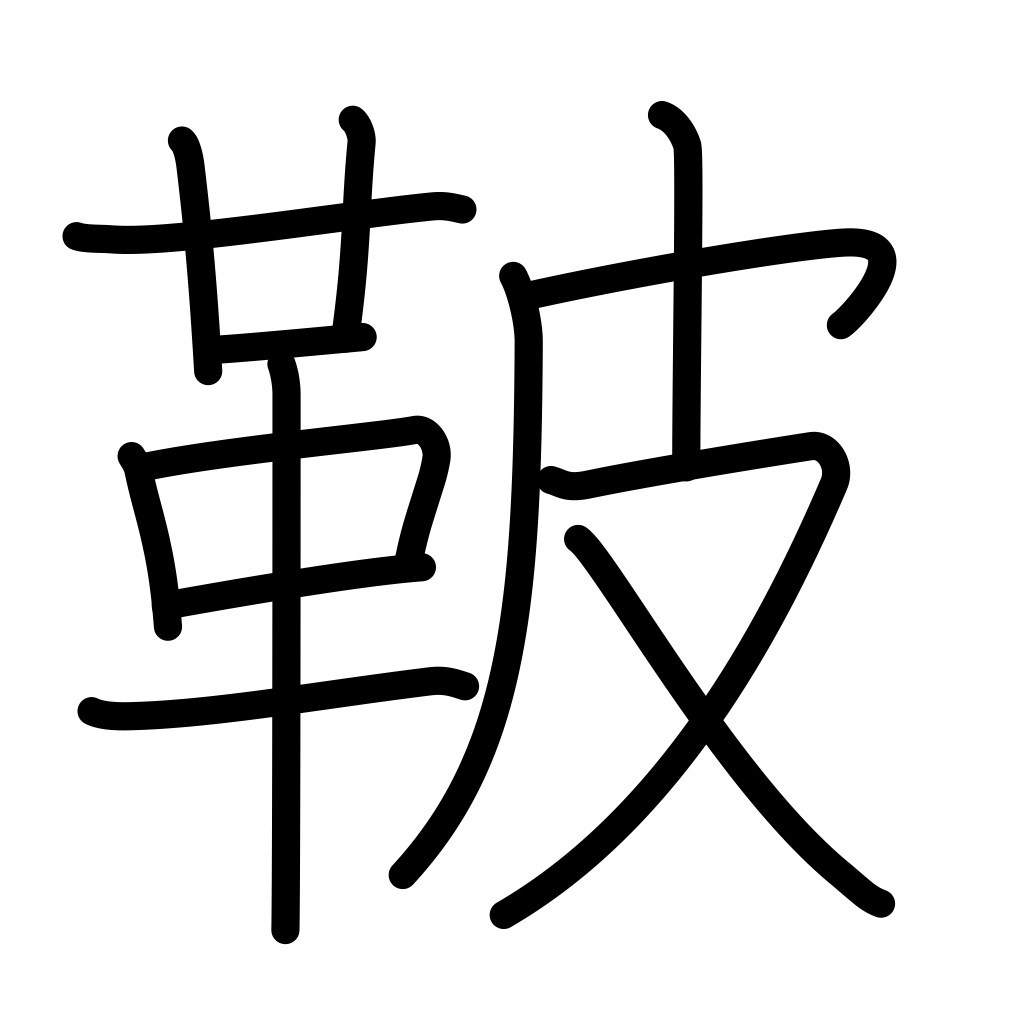
Meaning: reins, saddle cover